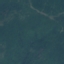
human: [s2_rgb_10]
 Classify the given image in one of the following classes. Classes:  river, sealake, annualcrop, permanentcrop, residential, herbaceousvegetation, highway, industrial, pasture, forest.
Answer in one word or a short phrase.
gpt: Forest